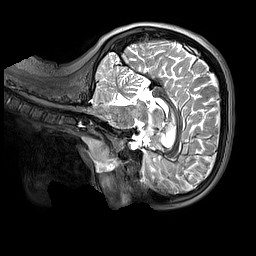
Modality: T2w
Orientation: sagittal
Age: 10
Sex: female
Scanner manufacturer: siemens
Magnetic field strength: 3 T
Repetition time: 3.2 s
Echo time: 0.408 s